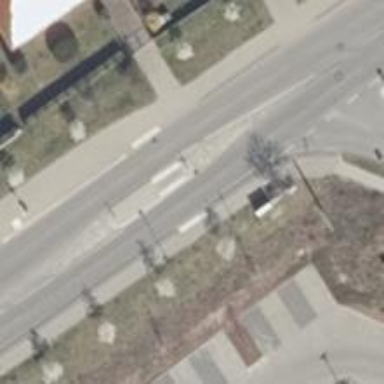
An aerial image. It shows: Unmarked crossing with pedestrian island.